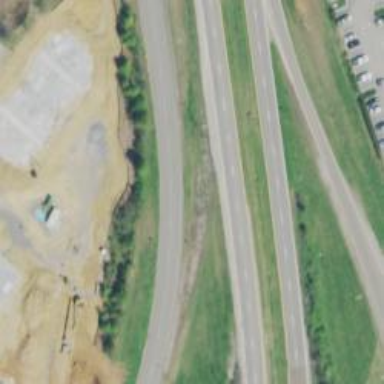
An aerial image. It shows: Trunk link highway.